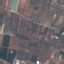
Label: PermanentCrop